Question: In my client server application, it is able to receive commands and give the results back. The problem occures when I try to download a file from server side. After entering the download command, the server prompt shows this error,
'''
java.net.SocketException: socket closed
'''
Image:

Otherwise the programing is working fine, also it is able to download the file into client side.
NB The possible reason I assuem is about the closing of outputSteram, (in my ServerSide project) that may not has been done in the right way.
My complete working code:
ServerSide:
'''
public class ServerSide {
private BufferedReader inputFromClient;
private PrintWriter outputToClient;
private FileInputStream fis;
private OutputStream os;
private static final int PORT = 8000;
private ServerSocket serverSocket;
private Socket socket;
public static void main(String[] args) {
int port = PORT;
if (args.length == 1) {
port = Integer.parseInt(args[0]);
}
new ServerSide(port);
}
private boolean fileExists(File[] files, String filename) {
boolean exists = false;
for (File file : files) {
if (filename.equals(file.getName())) {
exists = true;
}
}
return exists;
}
public ServerSide(int port) {
// create a server socket
try {
serverSocket = new ServerSocket(port);
} catch (IOException ex) {
System.out.println("Error in server socket creation.");
System.exit(1);
}
while (true) {
try {
socket = serverSocket.accept();
outputToClient = new PrintWriter(socket.getOutputStream());
inputFromClient = new BufferedReader(new InputStreamReader(socket.getInputStream()));
while (true) {
String request = inputFromClient.readLine();
if (!request.startsWith("exit") && !request.startsWith("pwd") && !request.startsWith("list") && !request.startsWith("GET")) {
outputToClient.println("Wrong request
"
+ "
");
} else if (request.startsWith("exit")) {
break;
} else if (request.startsWith("pwd")) {
File file = new File(System.getProperty("user.dir"));
outputToClient.print("Status OK
"
+ "Lines 1
"
+ "
"
+ "Working dir: " + file.getName() + "
");
} else if (request.startsWith("list")) {
File file = new File(System.getProperty("user.dir"));
File[] files = file.listFiles();
outputToClient.print("Status OK
"
+ "Files " + files.length + "
"
+ "
"
+ Arrays.toString(files).substring(1, Arrays.toString(files).length() - 1) + "
");
} else if (request.startsWith("GET")) {
String filename = request.substring(4);
File file = new File(System.getProperty("user.dir"));
File[] files = file.listFiles();
if (fileExists(files, filename)) {
file = new File(filename);
int fileSize = (int) file.length();
outputToClient.printf("Status OK
Size %d Bytes
File %s Download was successfully
",
fileSize, filename);
outputToClient.flush();
try (FileInputStream fis = new FileInputStream(file)) {
os = socket.getOutputStream();
byte[] buffer = new byte[(1 << 7) - 1];
int bytesRead = 0;
while ((bytesRead = fis.read(buffer)) != -1) {
os.write(buffer, 0, bytesRead);
}
}
os.close();//the problem probably occurs here.
// fis.close();
} else {
outputToClient.print("Status 400
"
+ "File " + filename + " not found
"
+ "
");
outputToClient.flush();
}
}
outputToClient.flush();
}
} catch (IOException e) {
System.err.println(e);
}
}
}
}
'''
ClientSide:
'''
public class ClientSide {
private static Socket socket;
private static PrintWriter outputToServer;
private static BufferedReader inputFromServer;
private static InputStream is;
private static FileOutputStream fos;
private static final int PORT = 8000;
private static final String SERVER = "85.197.159.45";
boolean Connected;
DataInputStream serverInput;
public static void main(String[] args) throws InterruptedException {
String server = "localhost";
int port = PORT;
if (args.length >= 1) {
server = args[0];
}
if (args.length >= 2) {
port = Integer.parseInt(args[1]);
}
new ClientSide(server, port);
}
public ClientSide(String server, int port) {
try {
socket = new Socket(server, port);
serverInput = new DataInputStream(socket.getInputStream());
outputToServer = new PrintWriter(socket.getOutputStream(), true);
inputFromServer = new BufferedReader(new InputStreamReader(socket.getInputStream()));
System.out.println("Client is connected! ");
Connected = true;
String line = null;
Scanner sc = new Scanner(System.in);
System.out.print("Type command: ");
while (sc.hasNextLine()) {
String request = sc.nextLine();
if (request.startsWith("exit")) {
outputToServer.println(request);
System.out.println("Application exited!");
//outputToServer.flush();
break;
} else if (request.startsWith("pwd")) {
outputToServer.println(request);
outputToServer.flush();
} else if (request.startsWith("list")) {
outputToServer.println(request);
outputToServer.flush();
} else if (request.startsWith("GET")) {
System.out.print("
");
outputToServer.println(request);
outputToServer.flush();
}
while (Connected) {
line = inputFromServer.readLine();
System.out.println(line);
if (line.isEmpty()) {
Connected = false;
if (inputFromServer.ready()) {
System.out.println(inputFromServer.readLine());
}
}
if (line.startsWith("Status 400")) {
while (!(line = inputFromServer.readLine()).isEmpty()) {
System.out.println(line);
}
break;
}
if (request.startsWith("GET")) {
File file = new File(request.substring(4));
is = socket.getInputStream();
fos = new FileOutputStream(file);
byte[] buffer = new byte[socket.getReceiveBufferSize()];
serverInput = new DataInputStream(socket.getInputStream());
//int bytesReceived = 0;
byte[] inputByte = new byte[4000];
int length;
while ((length = serverInput.read(inputByte, 0, inputByte.length)) > 0) {
fos.write(inputByte, 0, length);
}
/*
while ((bytesReceived = is.read(buffer)) >=0) {
//while ((bytesReceived = is.read(buffer))>=buffer) {
fos.write(buffer, 0, bytesReceived);
}
*/
request = "";
fos.close();
is.close();
}
}
System.out.print("
Type command: ");
Connected = true;
}
outputToServer.close();
inputFromServer.close();
socket.close();
} catch (IOException e) {
System.err.println(e);
}
}
}
'''
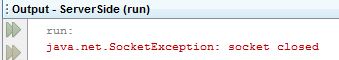
Answer: The problem, I think, is that in after processing that command ('GET') you are closing the server socket in that 'os.close()' call. Realize that both 'os' 'outputToClient' and 'inputFromClient' depend on the same server socket. Thus, when closing 'os' you are impacting the other two streams. Then, after serving the 'GET' request you server loop goes to the beginning and tries to run 'inputFromClient.readLine()' but the underlying socket has been closed.